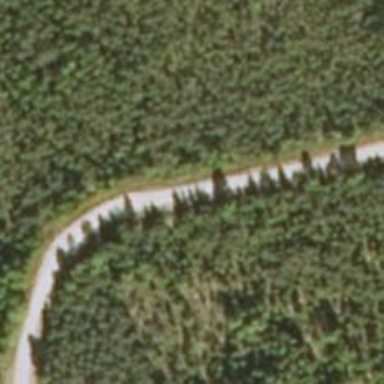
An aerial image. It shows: Unclassified road.